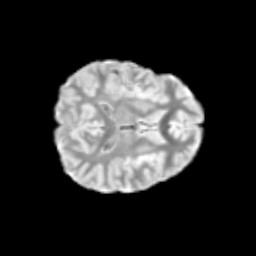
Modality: T2w
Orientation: axial
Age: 13
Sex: female
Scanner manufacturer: siemens
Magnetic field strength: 3 T
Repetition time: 3.8 s
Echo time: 0.07 s